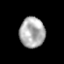
Tissue: prostate
Cell type: T cells
Senescence score: 0.3518
Nuclear area (px): 755
Mean DAPI intensity: 172.049